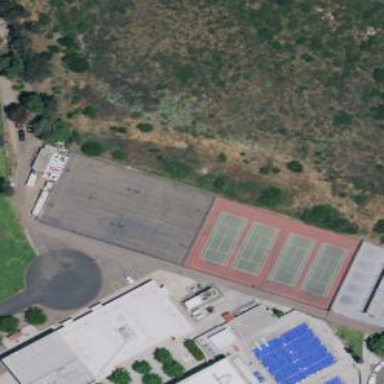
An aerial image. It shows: Basketball court on leisure land pitch.